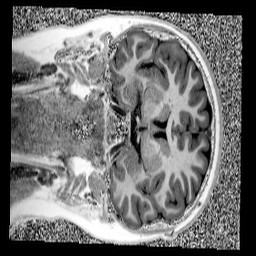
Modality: UNIT1
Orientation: coronal
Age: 13
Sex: male
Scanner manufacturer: siemens
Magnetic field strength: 3 T
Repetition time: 4 s
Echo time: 0.00299 s